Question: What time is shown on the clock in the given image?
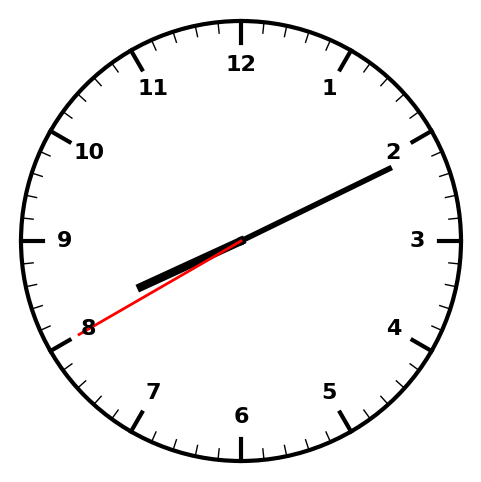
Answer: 08:10:40